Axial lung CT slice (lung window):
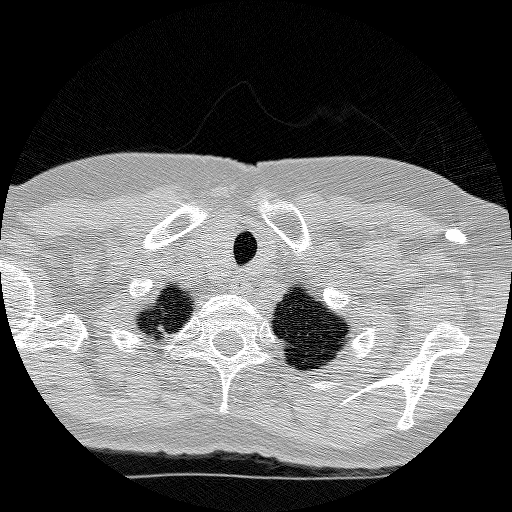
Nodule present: no